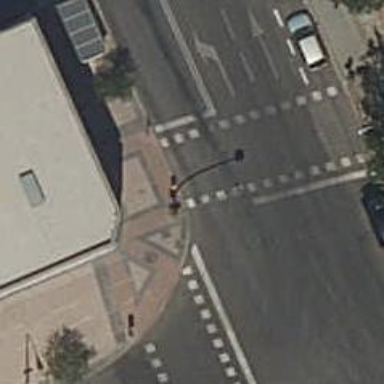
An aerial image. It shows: Sidewalk.